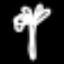
Label: palm tree